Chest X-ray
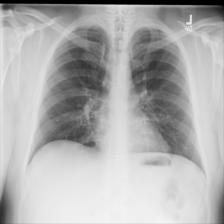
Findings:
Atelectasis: negative
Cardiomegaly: negative
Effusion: negative
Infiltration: negative
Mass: negative
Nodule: negative
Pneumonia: negative
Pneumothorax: negative
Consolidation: negative
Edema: negative
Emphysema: negative
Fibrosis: negative
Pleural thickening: negative
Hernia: negative